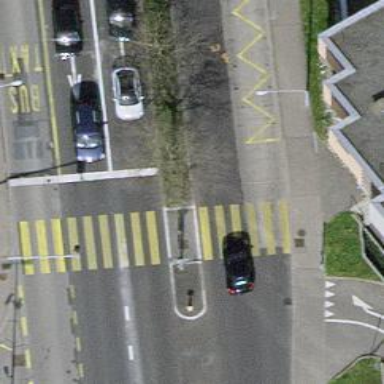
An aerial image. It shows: Traffic calming island.